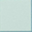
Piece: xx